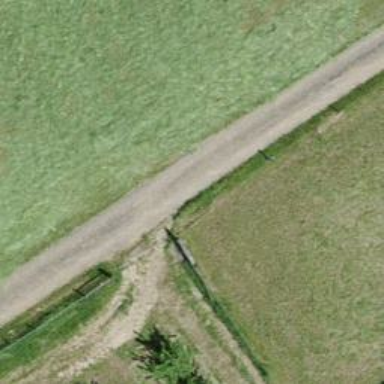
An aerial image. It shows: Gate.